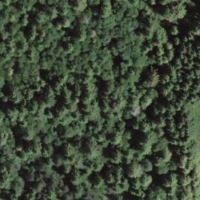
EUNIS habitat code: 43
Species observed at this site:
Vaccinium myrtillus